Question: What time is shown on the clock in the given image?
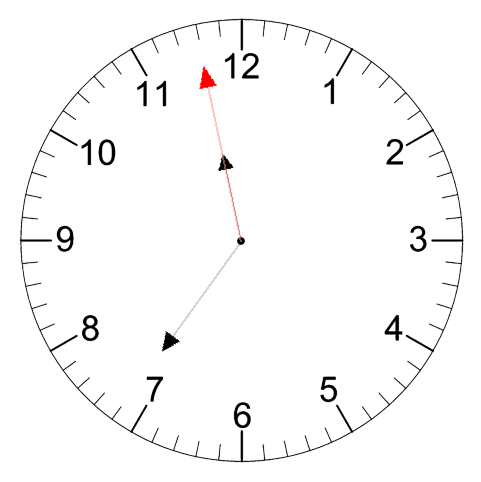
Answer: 11:35:58